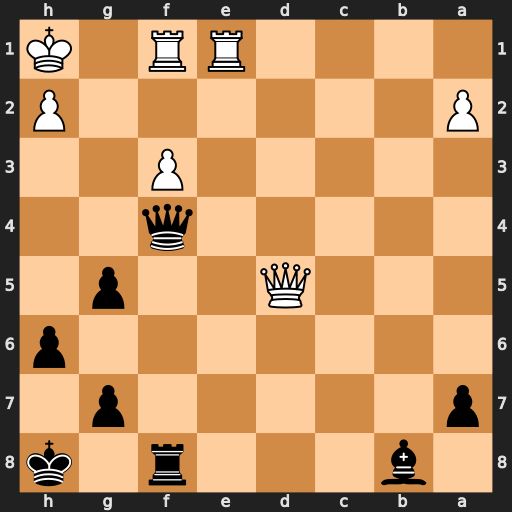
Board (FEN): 1b3r1k/p5p1/7p/3Q2p1/5q2/5P2/P6P/4RR1K
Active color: b
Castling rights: -
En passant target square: -
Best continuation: Qxh2#